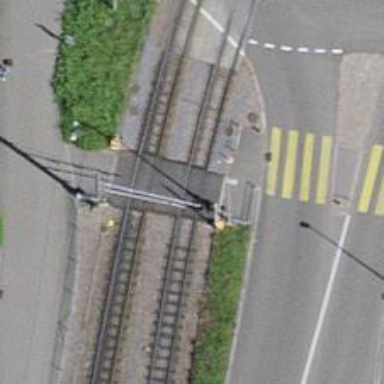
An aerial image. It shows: Tram crossing with full barriers and lights.